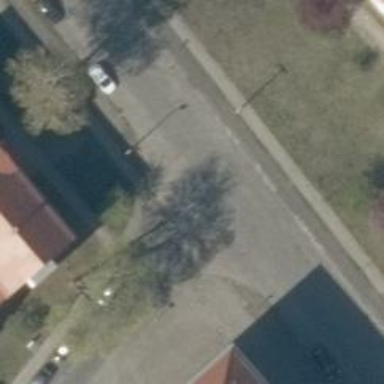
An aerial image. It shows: Residential road with sidewalks on both sides.